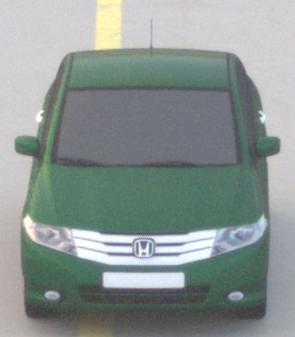
Make: Honda
Model: City
Detailed model: Gen. 6
Model produced from: 2008
Model produced until: 2013
Doors: 4
Color: green
Road condition: dry road
Daytime: sunrise or sunset
Contrast: low contrast